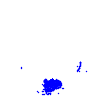
Particle: electron